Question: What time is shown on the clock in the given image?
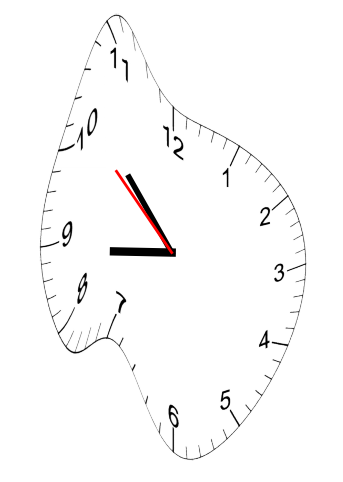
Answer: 08:52:52